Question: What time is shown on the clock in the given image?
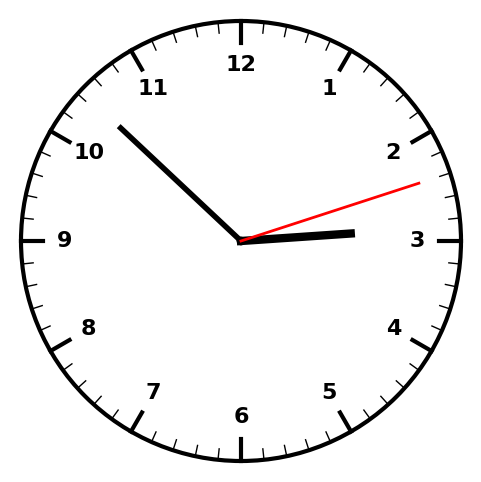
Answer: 02:52:12